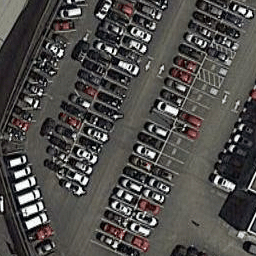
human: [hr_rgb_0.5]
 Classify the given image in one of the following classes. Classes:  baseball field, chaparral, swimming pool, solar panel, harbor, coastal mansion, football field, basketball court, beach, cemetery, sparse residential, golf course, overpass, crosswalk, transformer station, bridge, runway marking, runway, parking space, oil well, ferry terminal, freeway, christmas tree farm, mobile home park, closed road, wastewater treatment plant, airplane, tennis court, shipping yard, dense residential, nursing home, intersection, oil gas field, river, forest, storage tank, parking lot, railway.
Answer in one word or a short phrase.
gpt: parking lot